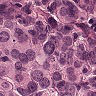
Metastatic tissue present: yes